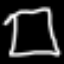
Label: square